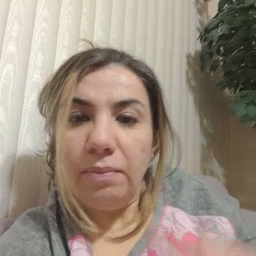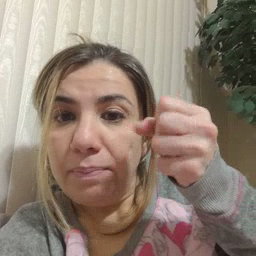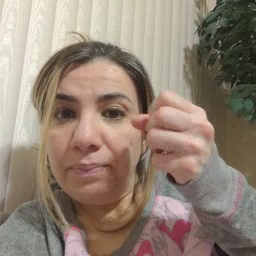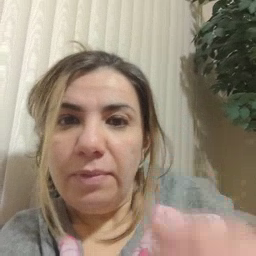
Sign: milk